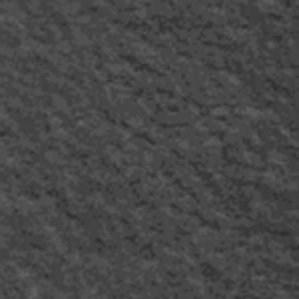
Label: frost